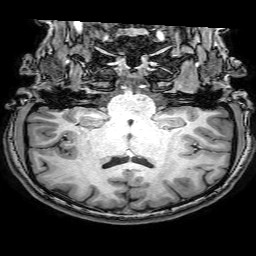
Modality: T1w
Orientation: sagittal
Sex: female
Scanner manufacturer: philips
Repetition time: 0.008075 s
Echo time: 0.00369 s